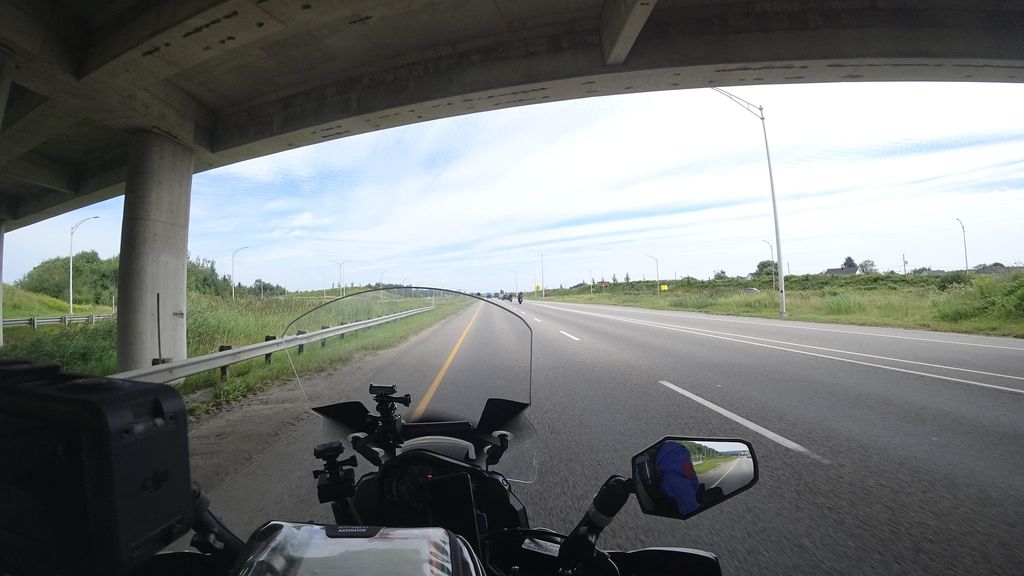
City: quebec_city